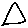
Label: triangle